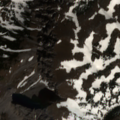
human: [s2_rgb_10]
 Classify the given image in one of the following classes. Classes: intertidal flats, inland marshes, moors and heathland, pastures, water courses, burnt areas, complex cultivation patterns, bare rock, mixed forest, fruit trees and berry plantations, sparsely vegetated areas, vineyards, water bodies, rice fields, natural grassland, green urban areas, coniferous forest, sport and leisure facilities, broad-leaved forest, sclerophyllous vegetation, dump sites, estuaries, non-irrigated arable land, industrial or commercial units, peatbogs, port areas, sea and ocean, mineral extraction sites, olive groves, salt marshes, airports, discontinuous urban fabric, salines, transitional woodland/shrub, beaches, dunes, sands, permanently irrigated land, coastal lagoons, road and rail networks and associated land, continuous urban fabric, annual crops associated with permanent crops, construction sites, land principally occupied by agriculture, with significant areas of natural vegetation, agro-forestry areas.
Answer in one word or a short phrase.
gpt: natural grassland, moors and heathland, bare rock, sparsely vegetated areas